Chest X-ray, AP view. Patient: 26 years old, sex M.
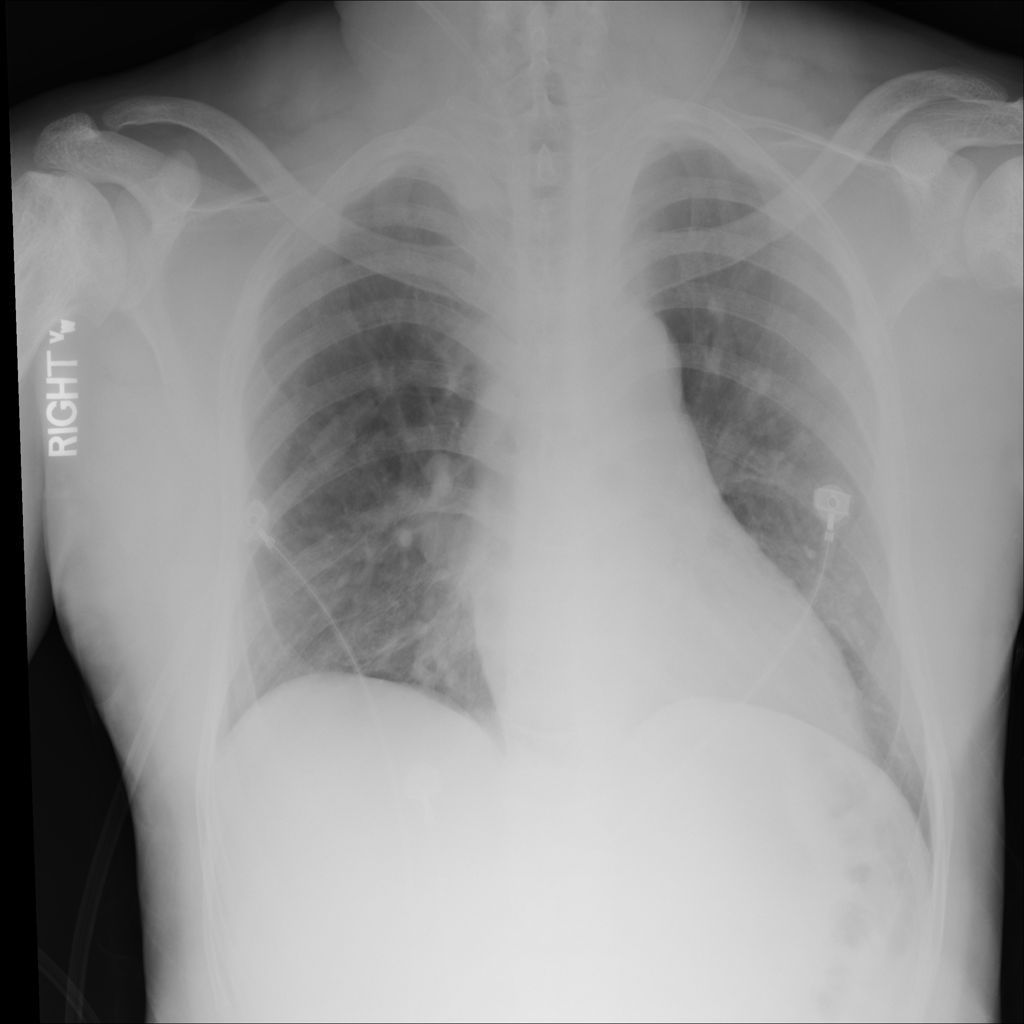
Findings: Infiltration